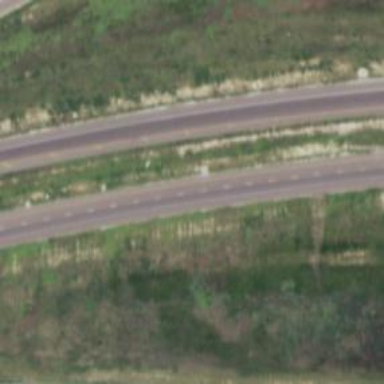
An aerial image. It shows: Trunk highway with expressway features.